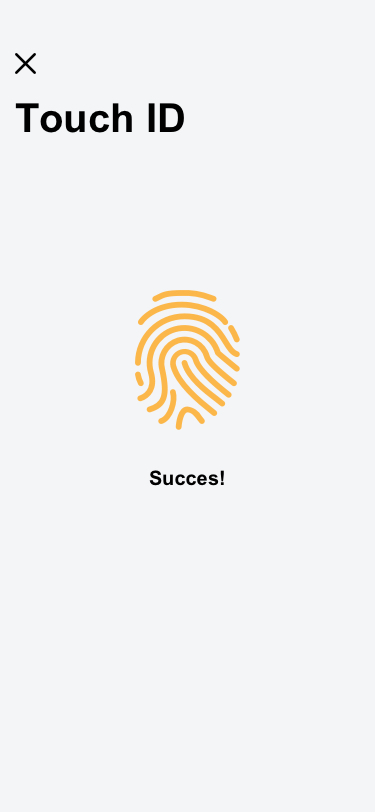
Text in this UI design:
Touch ID
Succes!